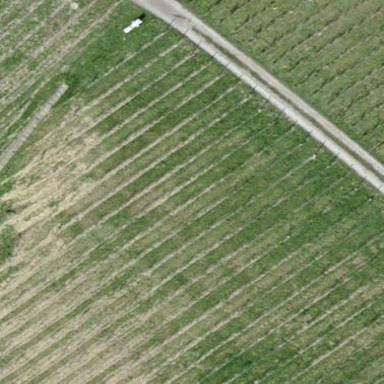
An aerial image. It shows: Vineyard where grapes are grown.